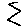
Label: zigzag